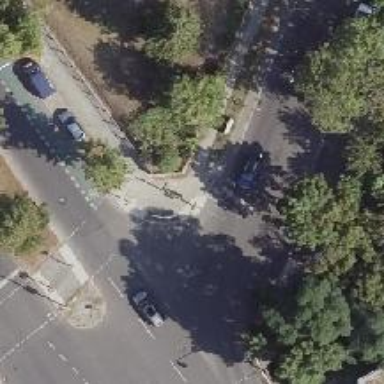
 with sidewalks on both sides and cycle track."